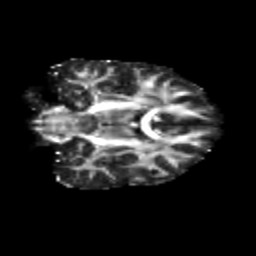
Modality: FA
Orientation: coronal
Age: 18
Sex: female
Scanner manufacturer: siemens
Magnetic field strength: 3 T
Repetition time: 3.5 s
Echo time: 0.125 s